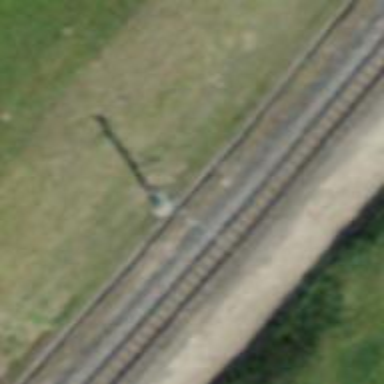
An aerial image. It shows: Power pole.